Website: apple
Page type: payment
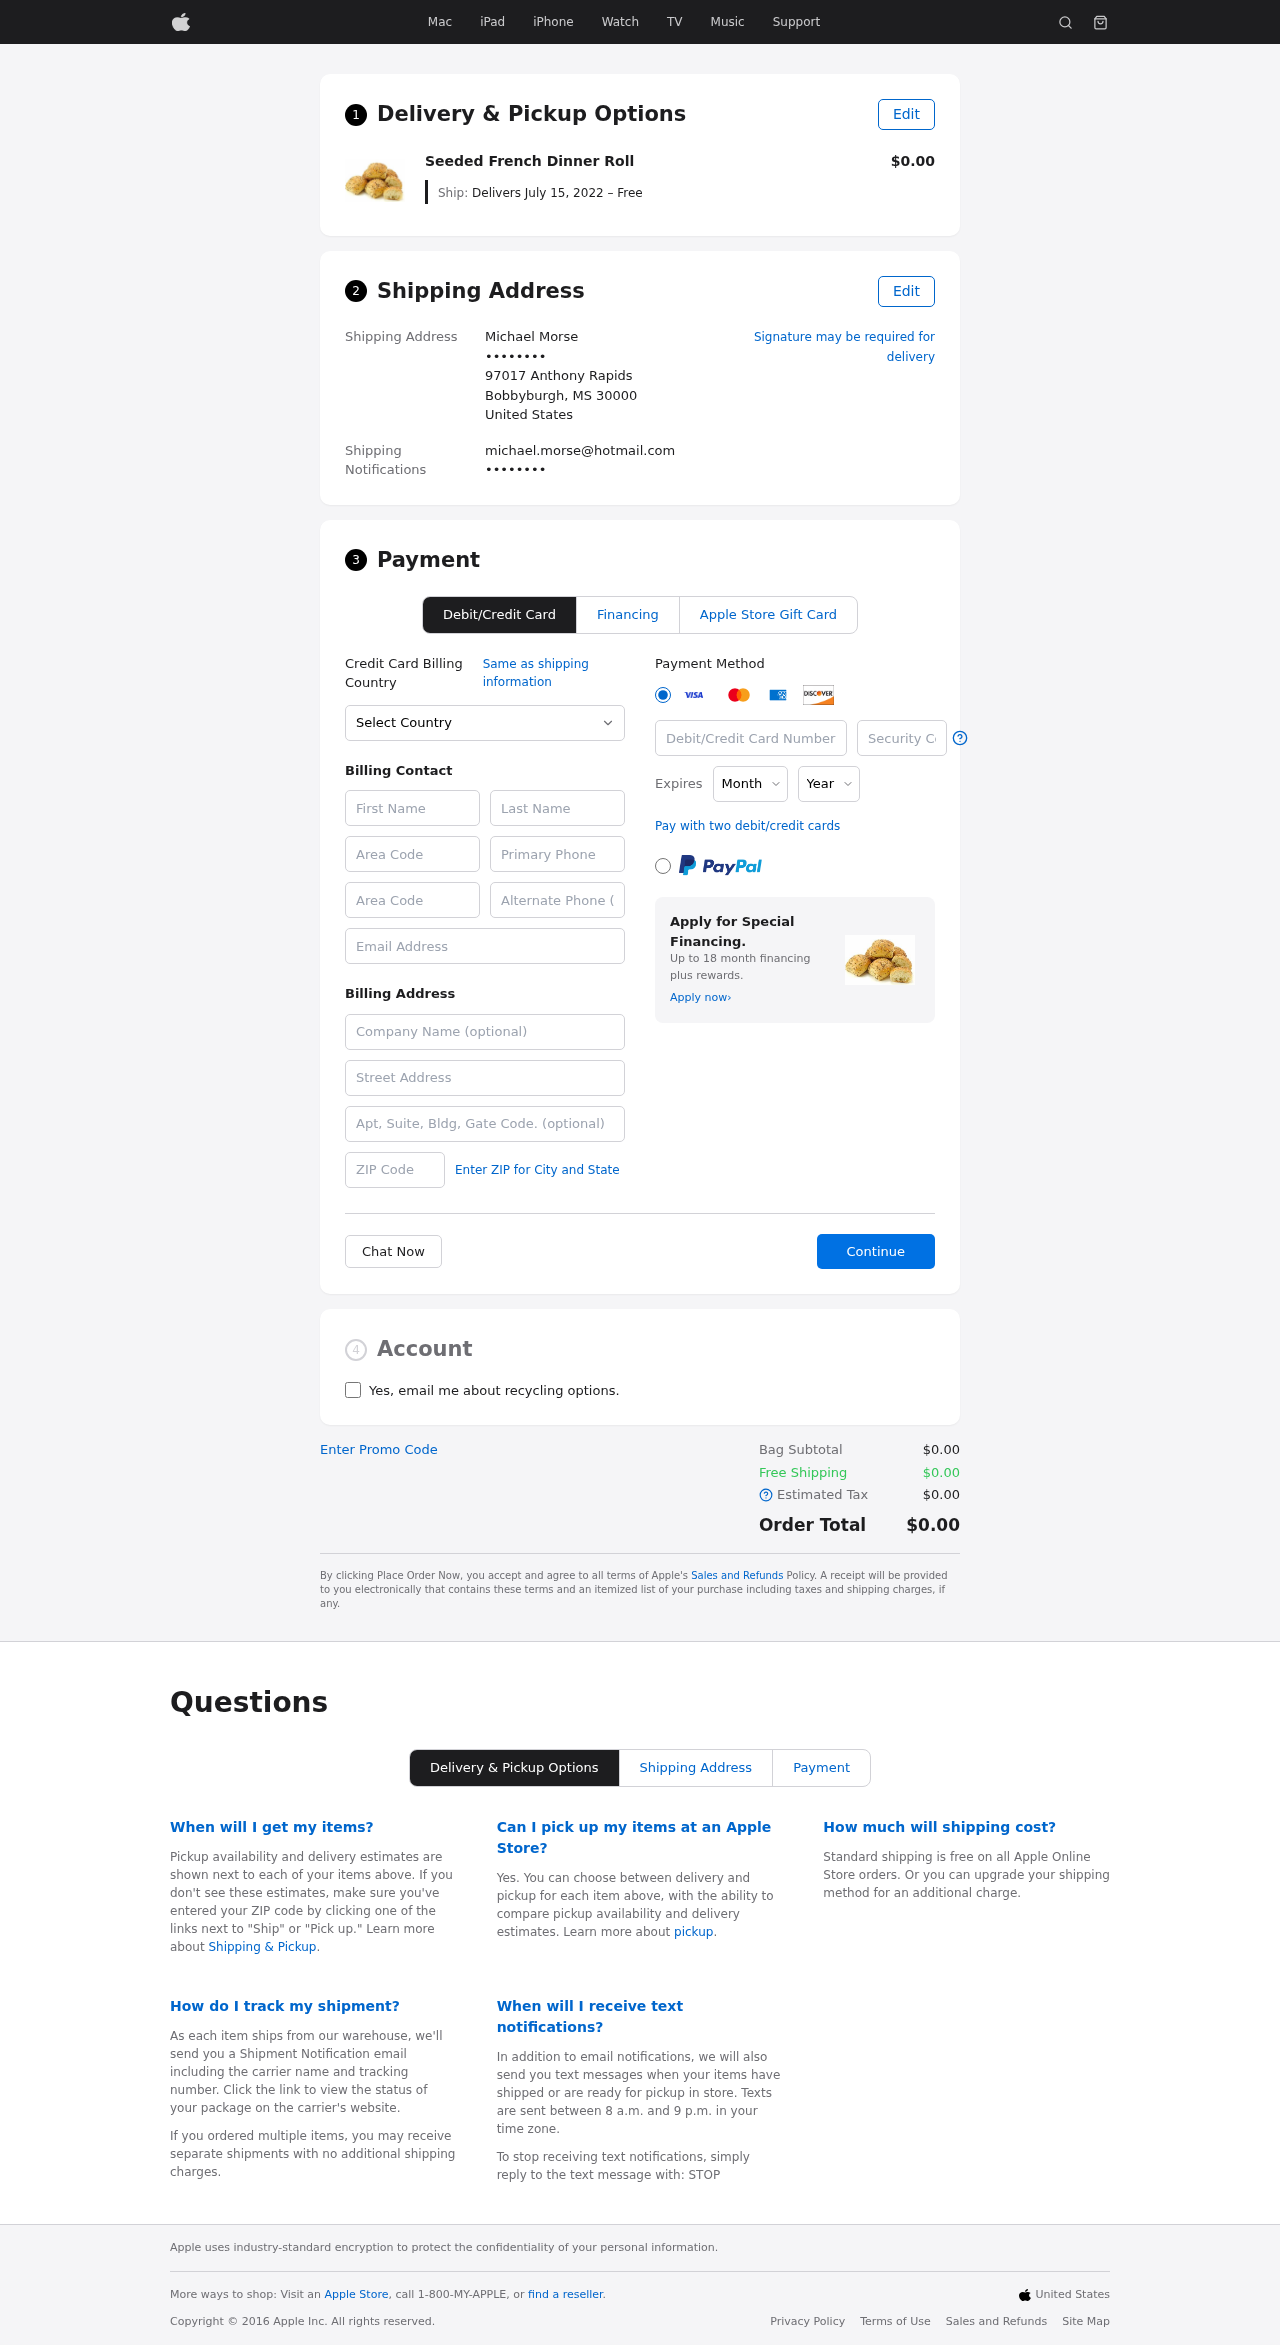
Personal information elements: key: PII_CARD_CVV
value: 2368
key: PII_CARD_EXPIRY_MONTH
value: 09
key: PII_CARD_EXPIRY_YEAR
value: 30
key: PII_CARD_NUMBER
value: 3787 8509 7787 915
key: PII_CITY_STATE_ZIP
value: Bobbyburgh, MS 30000
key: PII_COMPANY
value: Griffith and Sons
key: PII_COUNTRY
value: United States
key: PII_EMAIL
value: michael.morse@hotmail.com
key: PII_EMAIL2
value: michael.morse@hotmail.com
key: PII_FIRSTNAME
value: Michael
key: PII_FULLNAME
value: Michael Morse
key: PII_LASTNAME
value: Morse
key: PII_PHONE3
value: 4012352169
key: PII_PHONE_AREA
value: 401
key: PII_POSTCODE2
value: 16684
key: PII_SECURITY_CODE
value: VU07
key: PII_STREET
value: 97017 Anthony Rapids
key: PII_STREET2
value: Apt. 436
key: PII_PHONE
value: ••••••••
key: PII_PHONE2
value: ••••••••
Product elements: key: PRODUCT1_NAME
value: Seeded French Dinner Roll
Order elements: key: ORDER_DELIVERY_DATE
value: Delivers July 15, 2022 – Free
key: ORDER_SUBTOTAL
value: $0.00
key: ORDER_SHIPPING_COST
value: $0.00
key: ORDER_TAX
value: $0.00
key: ORDER_TOTAL
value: $0.00